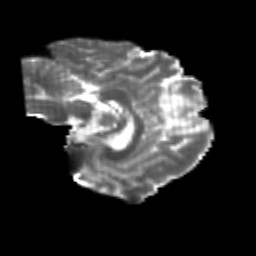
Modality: T2w
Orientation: sagittal
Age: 22
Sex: female
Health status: healthy
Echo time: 0.074 s